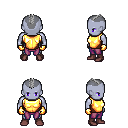
a pixel art fantasy rpg character, male body template, dark elf, purple skin, gold chest armor, magenta pants, gray short mohawk hairstyle, gold gloves, maroon shoes, four views (front, back, left, right), 2x2 character sprite sheet, small pixel art, hard edges, no anti-aliasing